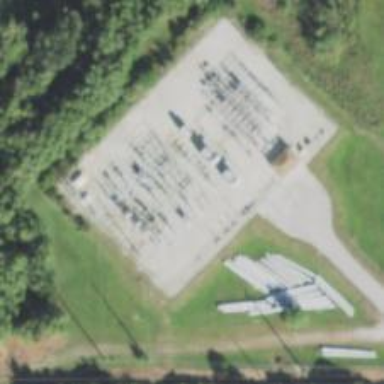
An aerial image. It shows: Switch used for power control.